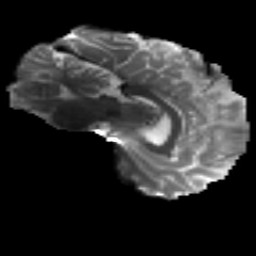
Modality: T2w
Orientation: sagittal
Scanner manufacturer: siemens
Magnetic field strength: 3 T
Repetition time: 4.16 s
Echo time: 0.0806 s